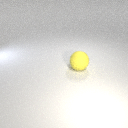
large yellow rubber sphere